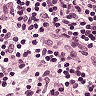
Metastatic tissue present: no